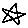
Label: star